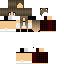
A female human skin with medium skin, wearing brown long hair dressed in a blue hoodie and black pants, featuring a closed mouth.